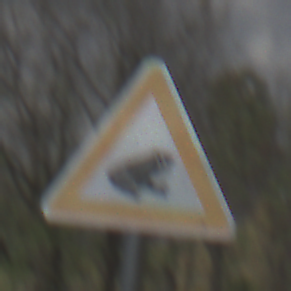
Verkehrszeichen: AmphibienwanderungLinks
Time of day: Midday
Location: Outdoor (Nature)
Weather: PartlyCloudy
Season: Autumn
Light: Natural